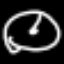
Label: clock